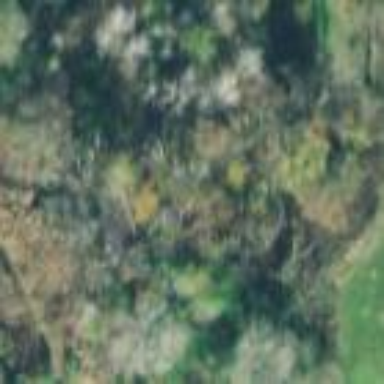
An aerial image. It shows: Beautiful woodland area.